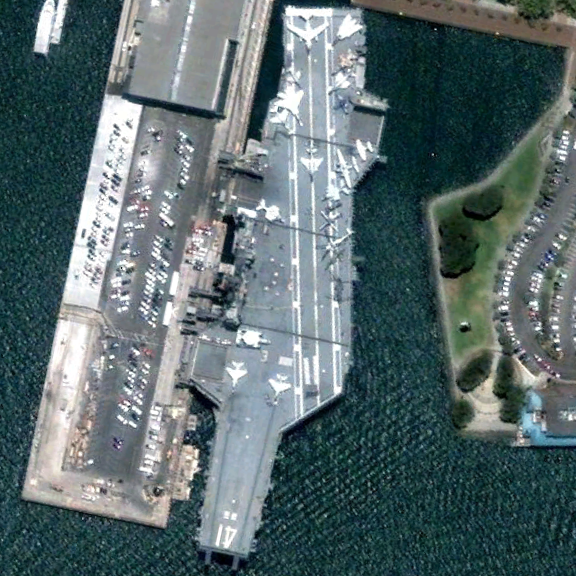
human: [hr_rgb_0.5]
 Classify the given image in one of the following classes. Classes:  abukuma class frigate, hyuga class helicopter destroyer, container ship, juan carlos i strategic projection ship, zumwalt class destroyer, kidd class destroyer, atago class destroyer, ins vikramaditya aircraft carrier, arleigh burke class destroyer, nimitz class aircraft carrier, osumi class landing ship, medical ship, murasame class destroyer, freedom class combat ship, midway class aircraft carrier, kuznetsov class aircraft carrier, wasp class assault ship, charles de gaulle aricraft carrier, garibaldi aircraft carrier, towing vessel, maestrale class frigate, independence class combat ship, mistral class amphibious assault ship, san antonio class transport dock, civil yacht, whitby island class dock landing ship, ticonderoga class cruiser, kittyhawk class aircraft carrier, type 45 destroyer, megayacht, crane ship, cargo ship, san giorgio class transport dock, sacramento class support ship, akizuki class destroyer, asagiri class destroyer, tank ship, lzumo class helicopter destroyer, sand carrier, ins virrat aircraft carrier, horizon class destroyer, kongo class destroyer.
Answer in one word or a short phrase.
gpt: Midway class aircraft carrier